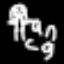
Label: angel